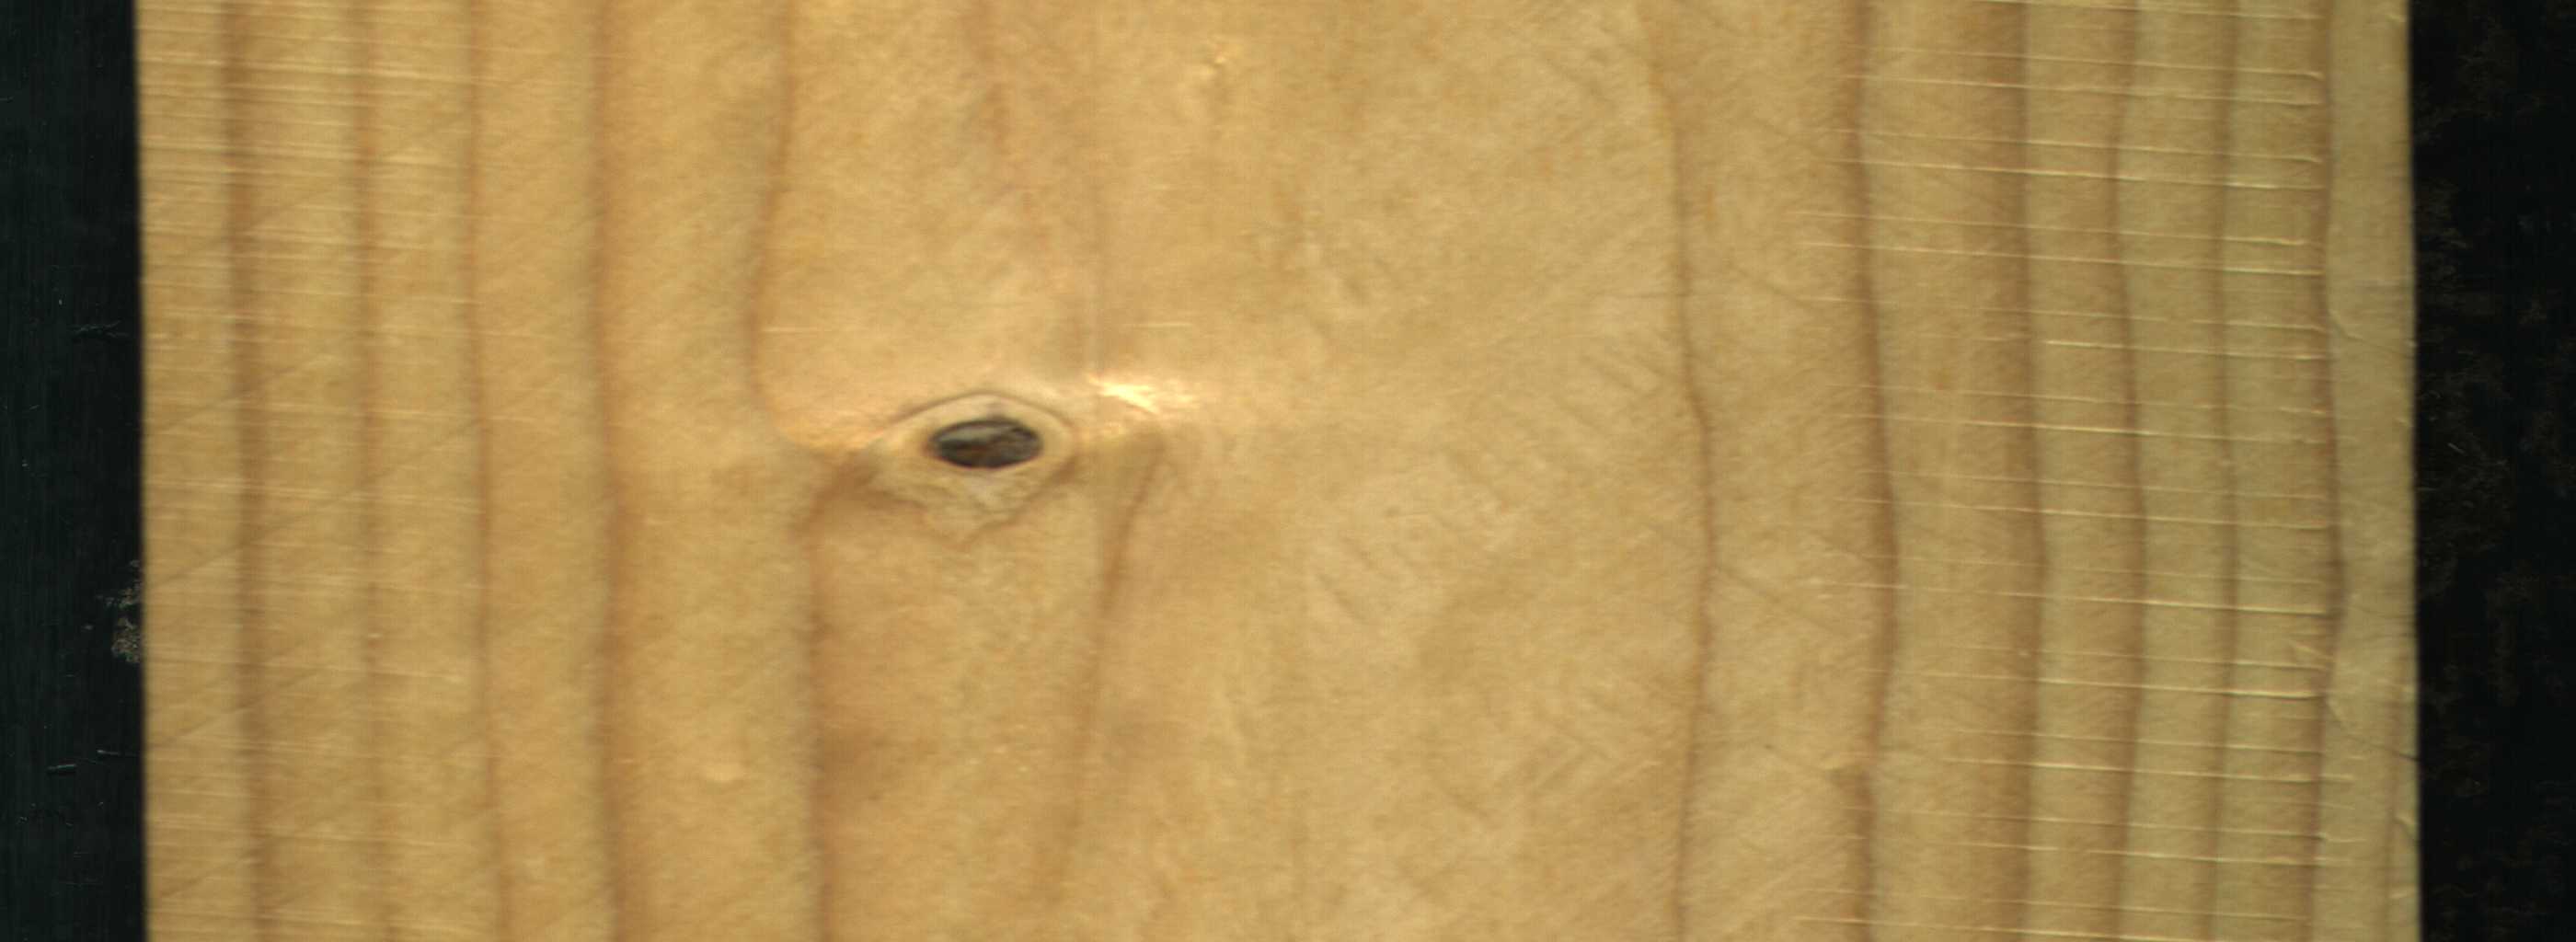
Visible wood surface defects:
Dead_Knot